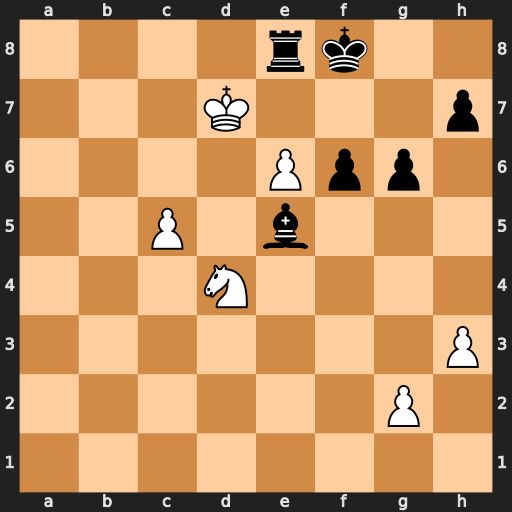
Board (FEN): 4rk2/3K3p/4Ppp1/2P1b3/3N4/7P/6P1/8
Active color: w
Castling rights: -
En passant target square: -
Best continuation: Nc6 Bb8 e7+ Rxe7+ Nxe7